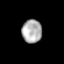
Tissue: prostate
Cell type: T cells
Senescence score: 0.8118
Nuclear area (px): 456
Mean DAPI intensity: 174.737